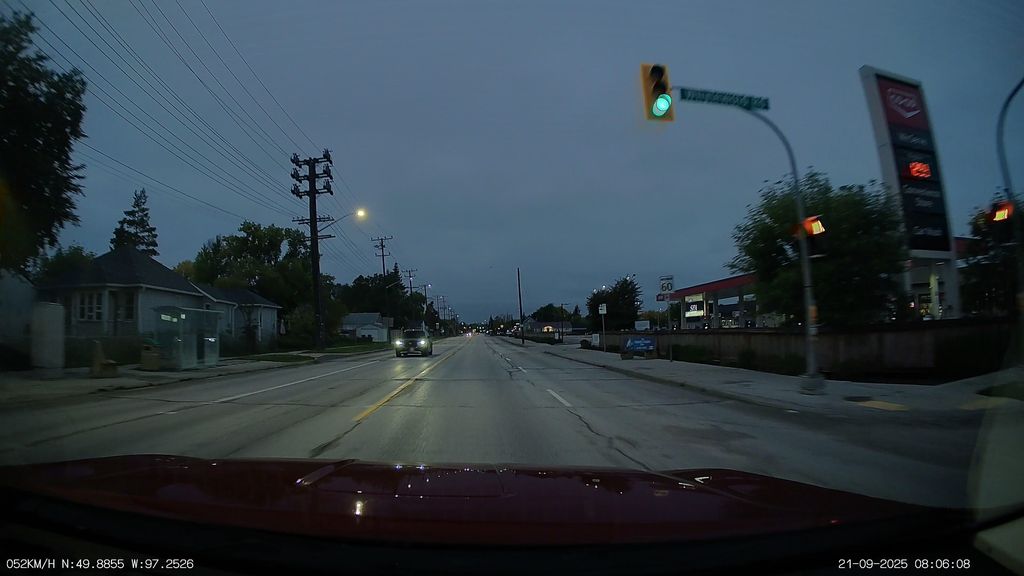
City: winnipeg